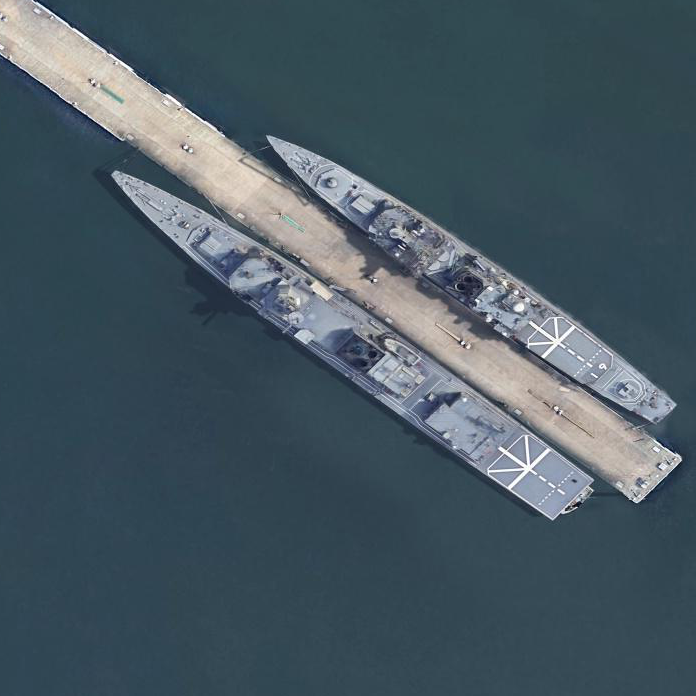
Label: cruiser